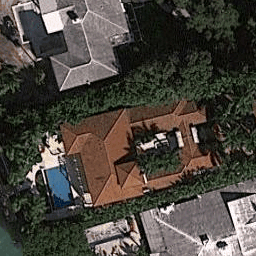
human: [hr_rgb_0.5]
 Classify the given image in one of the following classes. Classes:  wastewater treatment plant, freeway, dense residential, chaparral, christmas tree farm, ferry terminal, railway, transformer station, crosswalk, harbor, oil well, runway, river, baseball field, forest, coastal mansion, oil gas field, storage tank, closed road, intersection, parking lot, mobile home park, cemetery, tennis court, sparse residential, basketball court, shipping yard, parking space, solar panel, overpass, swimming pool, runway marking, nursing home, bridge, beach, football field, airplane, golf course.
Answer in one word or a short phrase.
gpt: coastal mansion